Question: I was wondering if anyone had some code, or knew of a place that has code for creating a double handled slider. Example :
I am looking to do something similar using a double slider to search for a range of ages on a time array , like in the photo
Thanks in advance
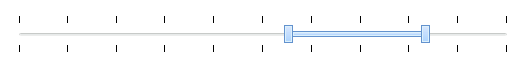
Answer: I managed to build it myself... the idea I followed was different from the answers above. I created some items that can be dragged on the screen with the finger, and I fixed the Y position so it can only move from left to right. After that, I generated rectangles that signify the progress (between knobs and outside them). The good thing about this technique is that you can easily customize the slider to be vertical or horizontal, or if you want to put a custom picture in the background. The source is in the link below, and if anyone has any questions please ask.
link: <URL>